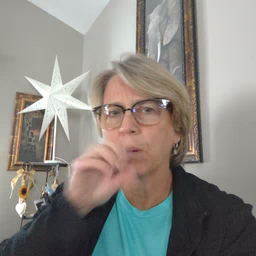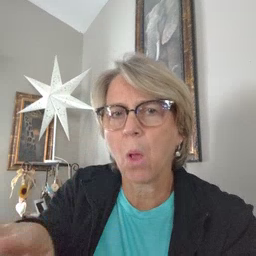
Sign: blow